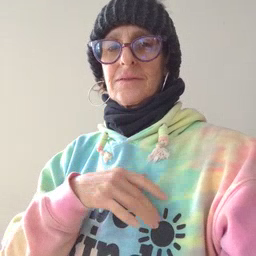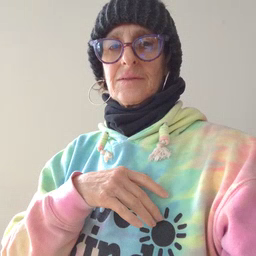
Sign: taste